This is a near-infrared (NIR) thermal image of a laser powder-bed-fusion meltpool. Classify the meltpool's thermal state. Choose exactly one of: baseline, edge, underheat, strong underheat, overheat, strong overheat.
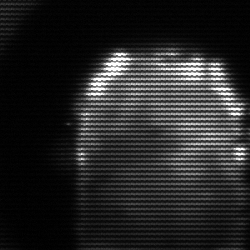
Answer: baseline